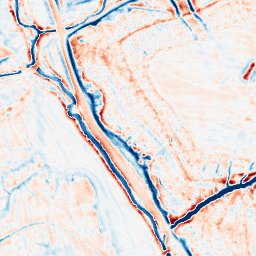
Category: edge_preserving
Decomposition family: bilateral
Decomposition parameters: d: 15
sigma_color: 25
sigma_space: 25
Upsampling method: quintic
Upsampling parameters: scale: 8
Upsampling scale: 8